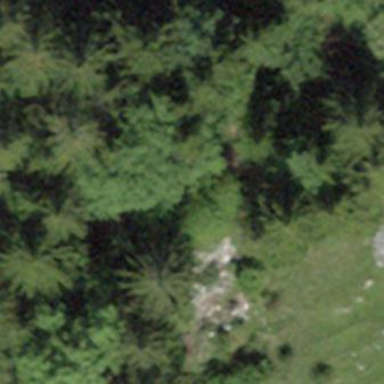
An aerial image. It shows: Forest area.